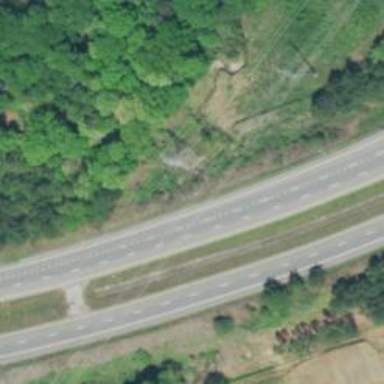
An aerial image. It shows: View of motorway.